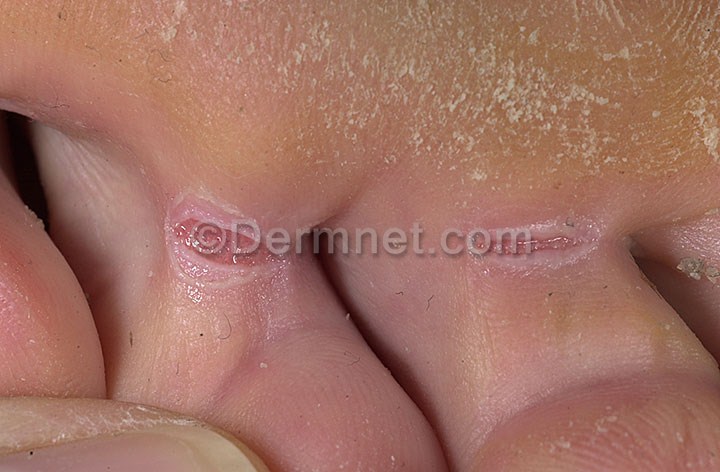
Disease: Tinea Ringworm Candidiasis and other Fungal Infections